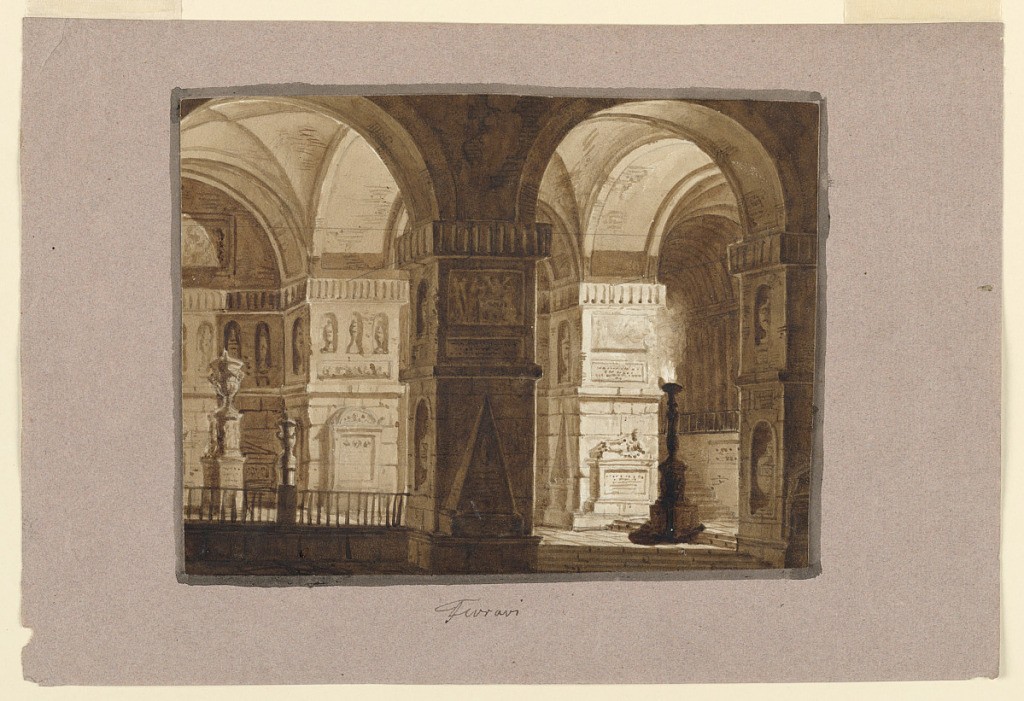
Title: Stage Design, Interior of Temple
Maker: Carlo Ferrari, Italian, 1813 - 1871
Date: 19th century
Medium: Brush and bistre wash on paper
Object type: Drawing
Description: Horizontal rectangle. Interior of temple with cinerary urns and tombs attached to wall. Torch burning at right.